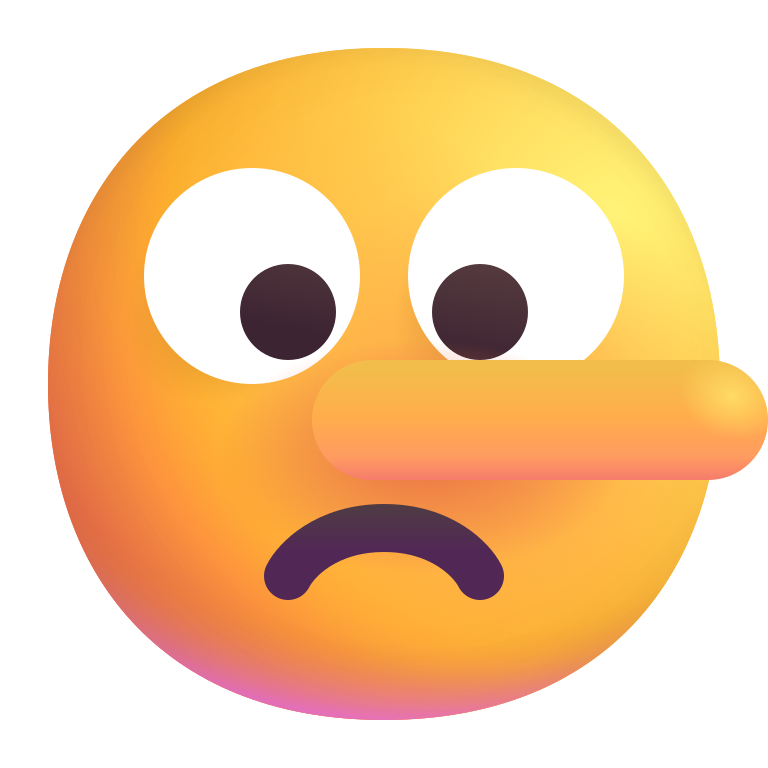
lying face color